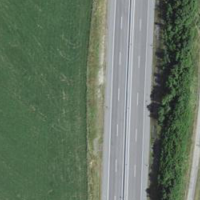
EUNIS habitat code: 57
Species observed at this site:
Milvus milvus